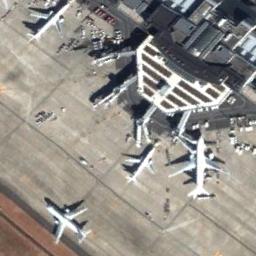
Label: airplane